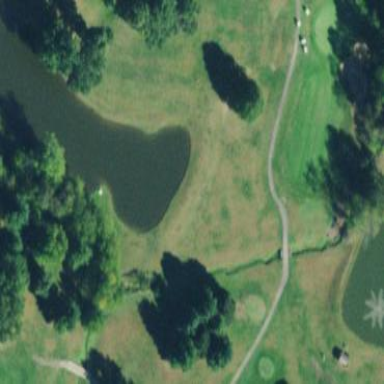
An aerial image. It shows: Picturesque scene of golf course with lateral water hazard.